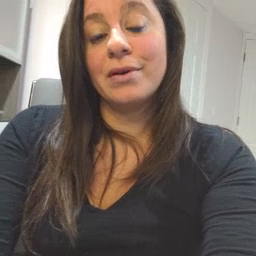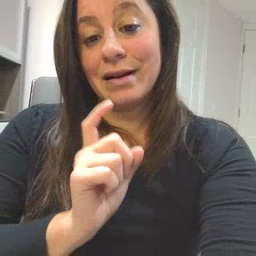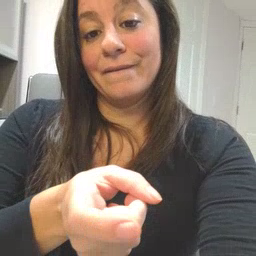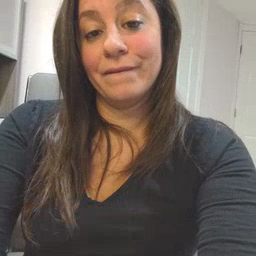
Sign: gift